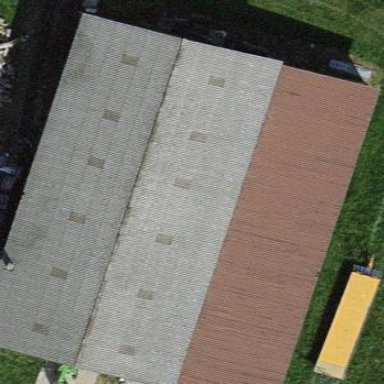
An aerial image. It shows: Farm auxiliary building.